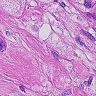
Metastatic tissue present: yes